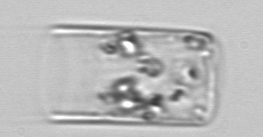
Label: Guinardia_flaccida